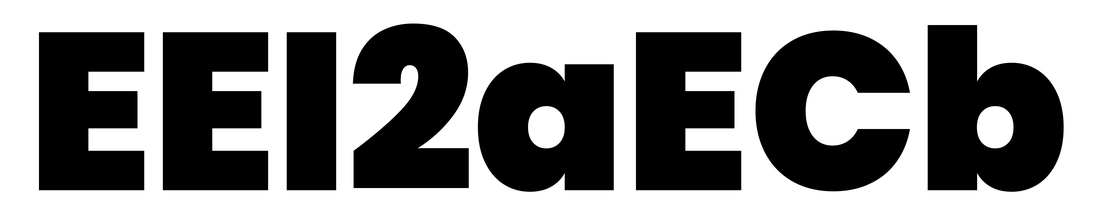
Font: Poppins-Black